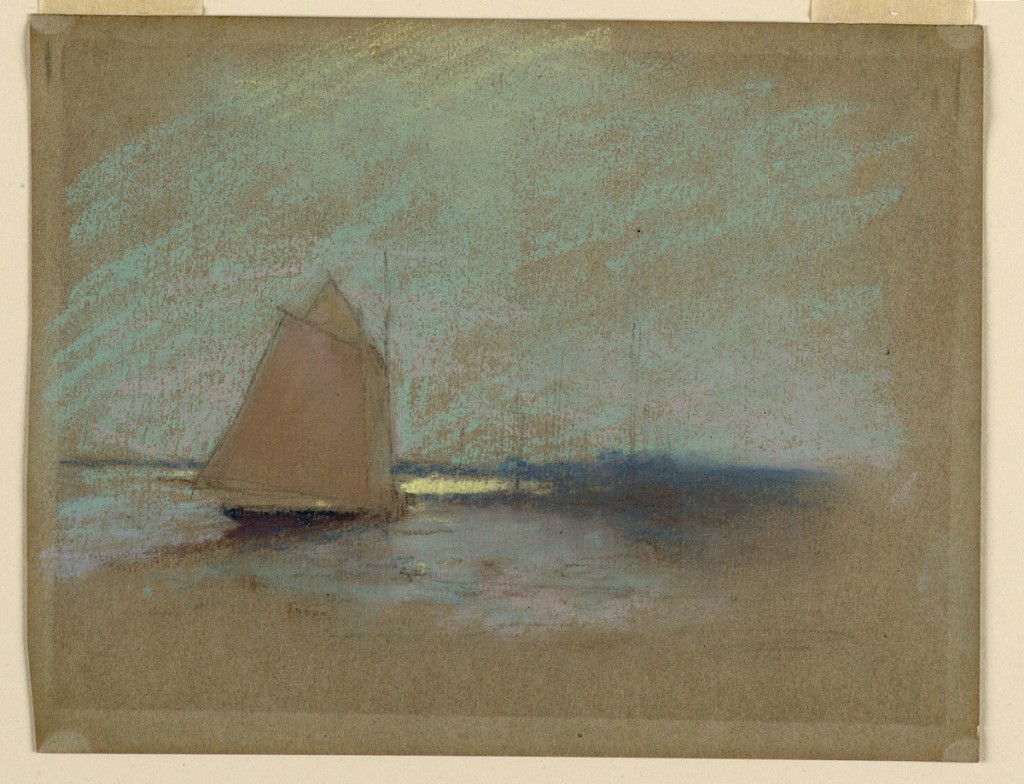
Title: Seascape
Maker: Walter Clark, American, 1848–1917
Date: ca. 1885
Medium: Pastel on grey paper
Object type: pastel
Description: Distant view of a shore across water with many moored boats. Margins all around, especially high bottom margin.